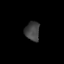
Tissue: lung
Cell type: T cells
Senescence score: 0.2432
Nuclear area (px): 275
Mean DAPI intensity: 66.044